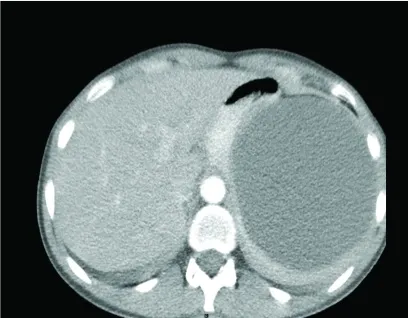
CT Image of the splenic cys.
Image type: radiology (ct)